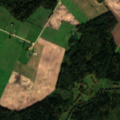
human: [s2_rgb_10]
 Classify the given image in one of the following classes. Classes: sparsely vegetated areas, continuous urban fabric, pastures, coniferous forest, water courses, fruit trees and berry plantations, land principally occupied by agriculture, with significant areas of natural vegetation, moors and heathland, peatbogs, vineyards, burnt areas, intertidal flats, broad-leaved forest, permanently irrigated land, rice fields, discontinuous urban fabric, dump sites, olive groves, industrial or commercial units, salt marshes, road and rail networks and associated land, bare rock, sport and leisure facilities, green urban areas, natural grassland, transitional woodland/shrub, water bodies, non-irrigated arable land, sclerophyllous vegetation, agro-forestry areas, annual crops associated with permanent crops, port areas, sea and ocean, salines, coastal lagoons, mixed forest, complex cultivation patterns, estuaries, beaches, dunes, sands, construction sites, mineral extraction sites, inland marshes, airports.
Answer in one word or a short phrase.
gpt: non-irrigated arable land, pastures, coniferous forest